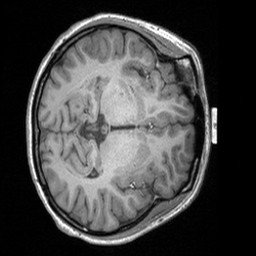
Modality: T1w
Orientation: axial
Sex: female
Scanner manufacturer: siemens
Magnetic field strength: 3 T
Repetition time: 1.9 s
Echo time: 0.00252 s